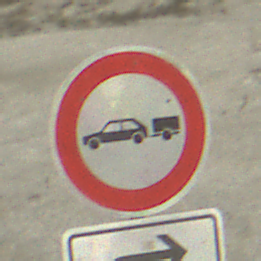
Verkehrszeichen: VerbotPersonenkraftwagenMitAnhaenger
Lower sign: RichtungsangabeDurchPfeile5
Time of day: MorningAfternoon
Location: Outdoor (Beach)
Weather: PartlyCloudy
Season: NotSpecified
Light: Natural